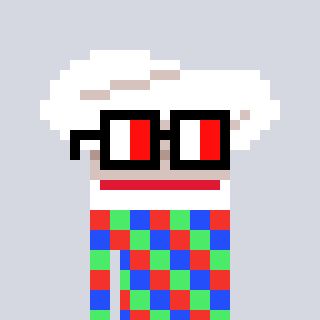
a pixel art character with square glasses with black frames and red eyes, a chef hat-shaped head and a grayscale-colored body on a cool background